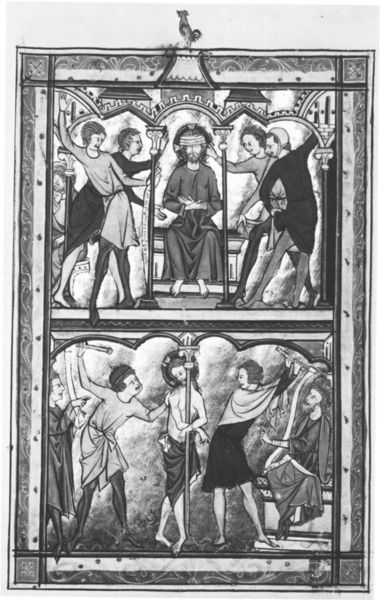
Titel: Psalter
Institution: New York, The Metropolitan Museum of  Art
Schlagwörter: mann, nackt, umhang, weiß, menschen, sitzen, hut, hüte, kopfbedeckungen, männer, schwarz, stuhl, zeichnung, dach, tuch, hochformat, malerei, ornament, mütze, mützen, rahmen, stehen, tod, gewand, mantel, kopfbedeckung, bogen, stab, dächer, figuren, treppe, könig, thron, verzierung, zinnen, spott, buch, barfuß, schwarzweiss, seite, buchseite, heiligenschein, christus, jesus, jesus christus, schreien, mittelalter, strumpfhose, diskussion, heiliger, stange, hahn, verbunden, schlagen, erlöser, apostel, buchmalerei, manuskript, messias, bildtafel, auspeitschen, geissel, gottessohn, sohn gottes, christkind, geisseln, verspotten, pranger, 2, bildseite, hieliger, christkönig, heilland, erretter, jesus von nazaret